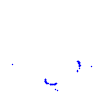
Particle: kaon